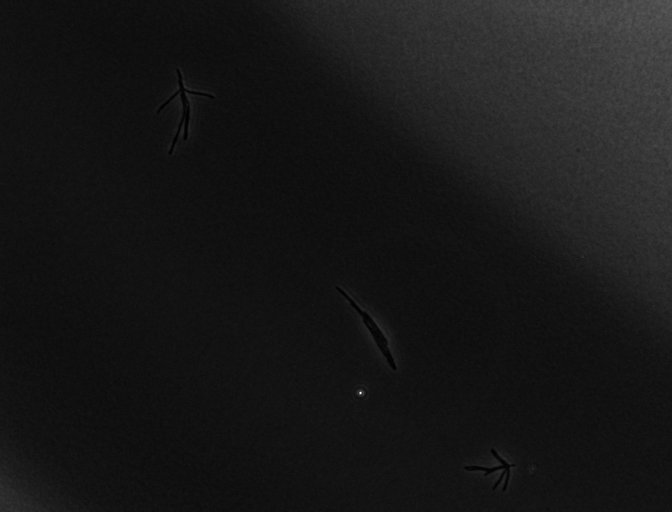
various_fewshot